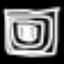
Label: square